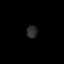
Tissue: lung
Cell type: Epithelial cells
Senescence score: 0.1597
Nuclear area (px): 127
Mean DAPI intensity: 43.913